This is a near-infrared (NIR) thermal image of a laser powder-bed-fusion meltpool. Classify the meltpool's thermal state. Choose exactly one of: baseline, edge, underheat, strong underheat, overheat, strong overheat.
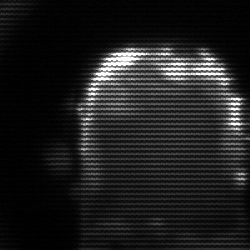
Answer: strong underheat